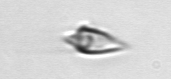
Label: Oxytoxum